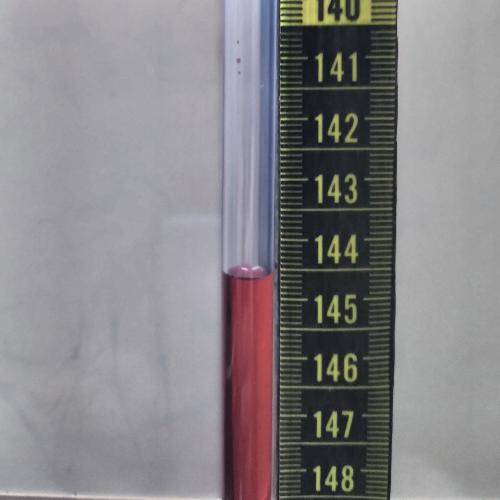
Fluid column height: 144.6 cm